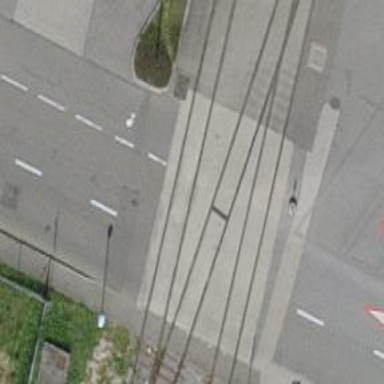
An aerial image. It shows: Railway level crossing.